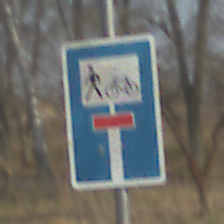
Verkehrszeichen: SackgasseRadverkehrFussgaengerDurchlaessig
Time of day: MorningAfternoon
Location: Outdoor (Suburban)
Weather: PartlyCloudy
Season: NotSpecified
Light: Natural